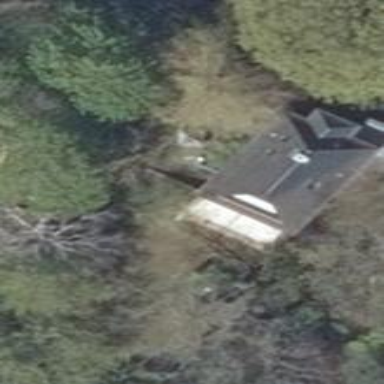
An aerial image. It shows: Detached building with hipped roof.